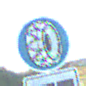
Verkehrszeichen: SchneekettenVorgeschrieben
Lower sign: HinweisDurchSinnbild16
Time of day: SunriseSunset
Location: Outdoor (RoadRail)
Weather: Clear
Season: NotSpecified
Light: Natural